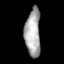
Tissue: skin
Cell type: Fibroblasts
Senescence score: 0.7252
Nuclear area (px): 720
Mean DAPI intensity: 170.429